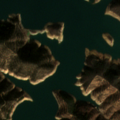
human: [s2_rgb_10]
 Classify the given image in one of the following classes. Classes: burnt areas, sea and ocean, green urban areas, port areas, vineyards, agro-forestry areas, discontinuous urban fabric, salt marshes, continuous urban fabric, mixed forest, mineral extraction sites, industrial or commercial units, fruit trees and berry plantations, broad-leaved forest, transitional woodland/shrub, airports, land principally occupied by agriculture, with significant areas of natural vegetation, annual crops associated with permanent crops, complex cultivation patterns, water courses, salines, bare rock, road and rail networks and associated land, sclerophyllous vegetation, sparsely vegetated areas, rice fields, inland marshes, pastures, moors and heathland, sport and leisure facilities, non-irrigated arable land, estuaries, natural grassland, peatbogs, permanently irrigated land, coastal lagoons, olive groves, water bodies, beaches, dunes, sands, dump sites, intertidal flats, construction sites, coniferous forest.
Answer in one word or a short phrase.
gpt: broad-leaved forest, sclerophyllous vegetation, transitional woodland/shrub, water bodies